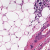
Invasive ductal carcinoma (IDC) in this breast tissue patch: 1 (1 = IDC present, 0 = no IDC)